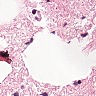
Metastatic tissue present: no